Aerial crown-view tile of a tropical tree (Barro Colorado Island, Panama), acquired 20250317:
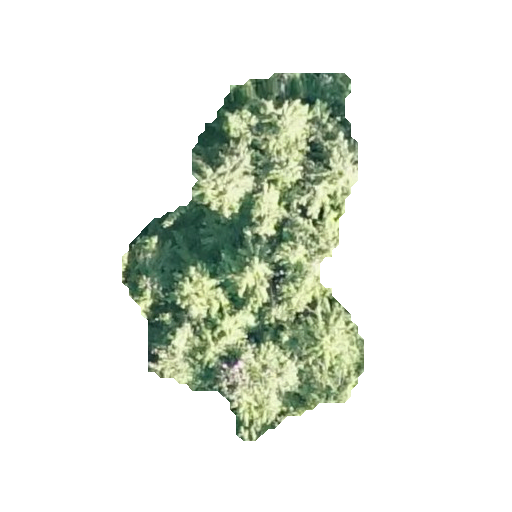
Species: Quararibea stenophylla
GBIF accepted scientific name: Quararibea stenophylla
Crown area: 86.884 m²